Question: Im experementing with bootstrap and actually i have this html output:

What im trying to achive is that the panel is horizontal scrollable and that the two spans with '16m Wartezeit' are displayed next to each other. At the end i want to add around 5 of this spans to the panel and display them next to each other so that the user can then scroll horizontal the panel. The major problem im facing is that when i added the two spans they get a width of 100% because of the bootstrap css.
Here you can see my code in action: <URL>
And my html:
'''
<div class="panel panel-default">
<div class="panel-heading">
<span class="glyphicon glyphicon-stats"></span>
Statistik
</div>
<div class="panel-body">
<span style="text-align:center; display:inline">
<h4 style="line-height:0">16m</h4>
<p style="margin-bottom:0px; margin-top:4px;">Wartezeit</p>
</span>
<span style="text-align:center; display:inline">
<h4 style="line-height:0">16m</h4>
<p style="margin-bottom:0px; margin-top:4px;">Wartezeit</p>
</span>
</div>
</div>
'''
Thanks to all of you!
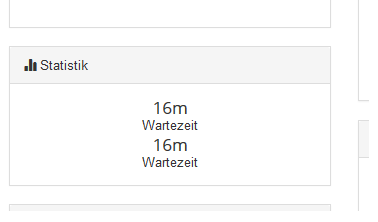
Answer: I believe bootstrap's ".row" and ."col" will solve your problem. Read about <URL>
Something like this: <URL>
'''
<div class="panel-body row" style="overflow:scroll">
<span style="text-align:center;" class="col-xs-6">
<h4 style="line-height:0">16m</h4>
<p style="margin-bottom:0px; margin-top:4px;">Wartezeit</p>
</span>
<span style="text-align:center;" class="col-xs-6">
<h4 style="line-height:0">16m</h4>
<p style="margin-bottom:0px; margin-top:4px;">Wartezeit</p>
</span>
</div>
'''
However, I beg you to please stop using inline styles. Style belongs in css.
### Update based on your comment:
'''
<div class="panel-body">
<div class="row">
<span class="col-xs-6">
<span class="col-xs-6">
</div>
</div>
'''